七年级 · 解析几何
如图, 从边长为 $a+2$ 的正方形纸片中剪去一个边长为 $a$ 的小正方形, 剩余部分可剪拼成一个不重叠、无缝隙的长方形, 若拼成的长方形一边长为 2 , 则它另一边的长是 ( )

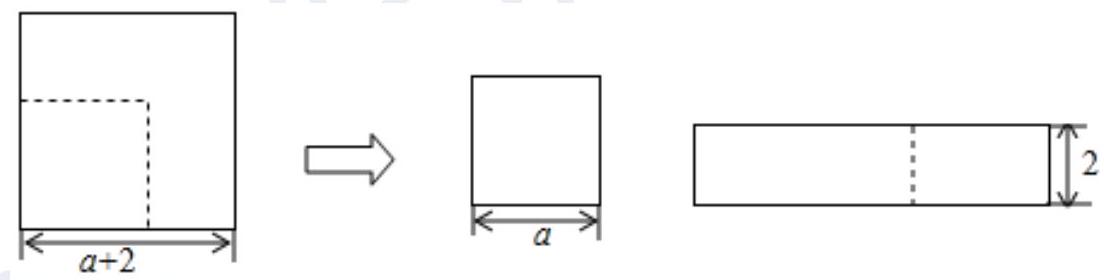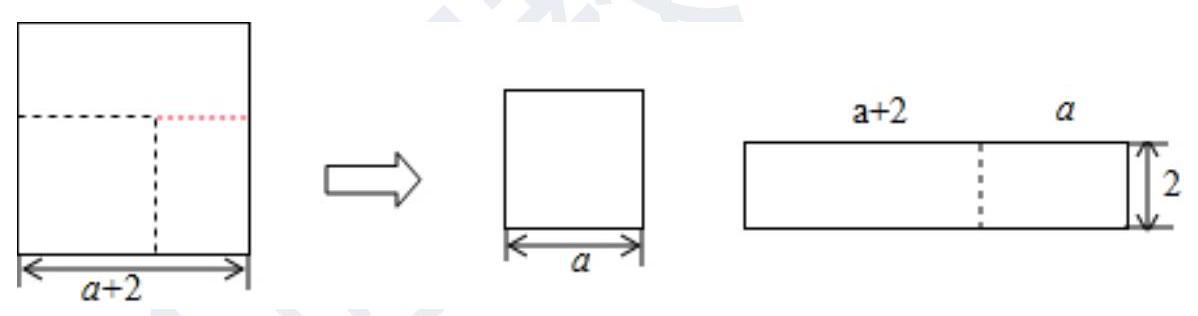
A. $2 a-2$
B. $2 a$
C. $2 a+1$
D. $2 a+2$
答案: D
解析: 解：由拼图过程可得, 长为 $(a+2)+a=2 a+2$,